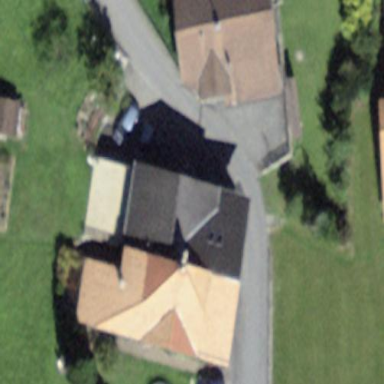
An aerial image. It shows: Residential building.